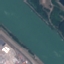
Land use / land cover class: River